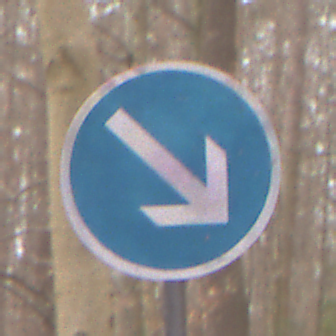
Verkehrszeichen: VorgeschriebeneVorbeifahrtRechts
Umgebung: Outdoor, Nature
Tageszeit: Midday
Wetter: Overcast
Licht: Natural
Jahreszeit: Autumn
Kontrast: LowContrast